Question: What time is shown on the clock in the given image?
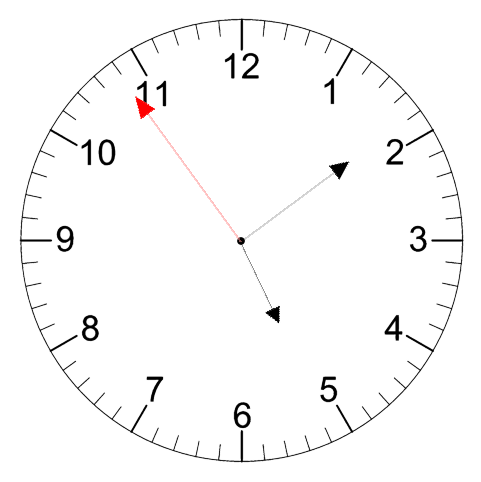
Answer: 05:08:54